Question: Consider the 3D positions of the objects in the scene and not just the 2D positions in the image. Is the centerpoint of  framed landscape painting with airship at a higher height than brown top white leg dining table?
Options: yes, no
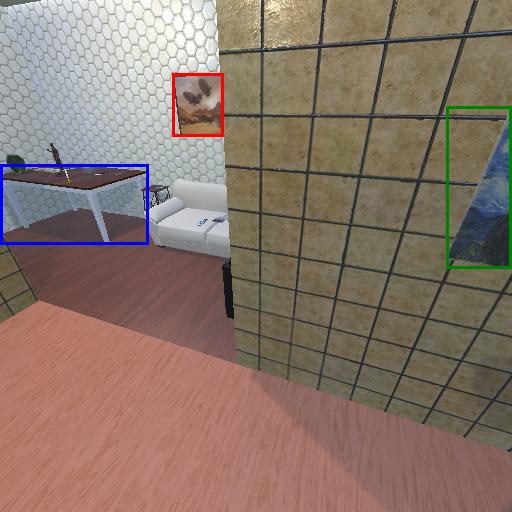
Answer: yes